Question: I have seen that there are quite a few questions about jumping from an app to the ST system bootloader, for example <URL>. These use the method of setting the MSP and PC then doing the jump with a function pointer.
This seems to cause an issue with the system bootloader dual-bank management whereby the first jump fails and a second jump needs to be done.
My question is - would it be possible/better to use the user option bytes to jump to the bootloader instead?
Since the OB register is read during boot in the OBL phase, if we set both the "nBOOT1 bit" and "nBOOT_SEL bit" and clear the "nBOOT0 bit" then do a soft reset would this avoid the empty check weirdness and let us jump to the bootloader in one go?

(Just for context - this would be the first step of doing updates via CAN as the MCU in question has a CAN bootloader built in)
Thanks in advance!
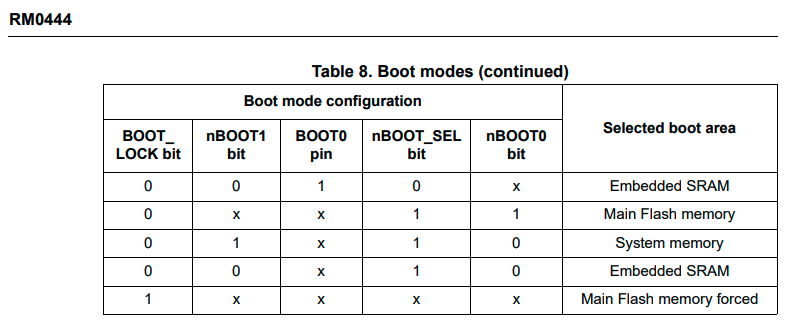
Answer: After some time tinkering with a dev board and with some help from Tilen Majerle I found that this is indeed possible and does work well.
I added the following in my main() while(1) loop so that when the blue button is pressed, the user option bits are modified and a reset is performed.
I found that we don't have to do the soft reset ourselves as the HAL_FLASH_OB_Launch() function triggers the reset for us, after which we should boot into system memory according to the <URL> page 67.
Also I found that the flash and option bytes must be unlocked before setting the option bytes, but not locked afterwards or the reset won't occur.
Here is the code to do it:
'''
if(HAL_GPIO_ReadPin(BUTTON_GPIO_Port, BUTTON_Pin) == GPIO_PIN_RESET)
{
// Basic de-bounce for testing
HAL_Delay(100);
while(HAL_GPIO_ReadPin(BUTTON_GPIO_Port, BUTTON_Pin) == GPIO_PIN_RESET)
{
__NOP();
}
// Read, modify & write user option bits
// nBOOT1 = 1, nBOOT_SEL = 1, nBOOT0 = 0; will select system memory as boot area
uint32_t optBits = FLASH->OPTR;
optBits = (optBits | FLASH_OPTR_nBOOT1 | FLASH_OPTR_nBOOT_SEL);
optBits &= ~(FLASH_OPTR_nBOOT0);
// Unlock flash
HAL_FLASH_Unlock();
// Clear OPTLOCK
HAL_FLASH_OB_Unlock();
// Set up struct with desired bits
FLASH_OBProgramInitTypeDef optionBytesSetting = {0};
optionBytesSetting.OptionType = OPTIONBYTE_USER;
optionBytesSetting.USERConfig = optBits;
optionBytesSetting.USERType = OB_USER_nBOOT0;
// Write Option Bytes
HAL_FLASHEx_OBProgram(&optionBytesSetting);
HAL_Delay(10);
// Soft reset
HAL_FLASH_OB_Launch();
NVIC_SystemReset(); // is not reached
}
'''
I verified that the flash OPTR register is modified correctly (it goes from 0xFFFFFEAA to 0xFBFFFEAA, essentially just the nBOOT0 bit is cleared as the other two bits were already set). The MCU does reset at HAL_FLASH_OB_Launch() as expected and pausing the program reveals that after reset it is running the system bootloader based on <URL>.
I also verified it using STM32CubeProgrammer which allows me to view the PC and option bytes, plus lets me set nBOOT0 back to 1 and boot the board to my app.
As for reverting the OB settings programmatically, you could either use the Write Memory command before jumping to the app, or you could use the Go command to jump to the app then modify the option bytes first thing in your app.